Question: When I tried running my app using 'ionic run --device' the images under does not seem to appear correctly. Here's my current setup
'Cordova CLI: 5.0.0 Gulp version: CLI version 3.8.11 Gulp local: Local version 3.8.11 Ionic Version: 1.0.0 Ionic CLI Version: 1.4.5 Ionic App Lib Version: 0.0.22 OS: Distributor ID: elementary OS Description: elementary OS Freya Node Version: v0.12.2'
Here's the code snippet:
'''
<ion-view view-title="My Account">
<ion-content>
<div class="list card">
<div class="item item-avatar">
<img src="/img/profile-img.jpg">
<h2>Marty McFly</h2>
<p>janedoe@mail.com</p>
<button class="button button-clear icon ion-android-more-vertical signout" ng-click="openPopover($event)"></button>
</div>
</ion-content>
'''
Here's the screenshot:

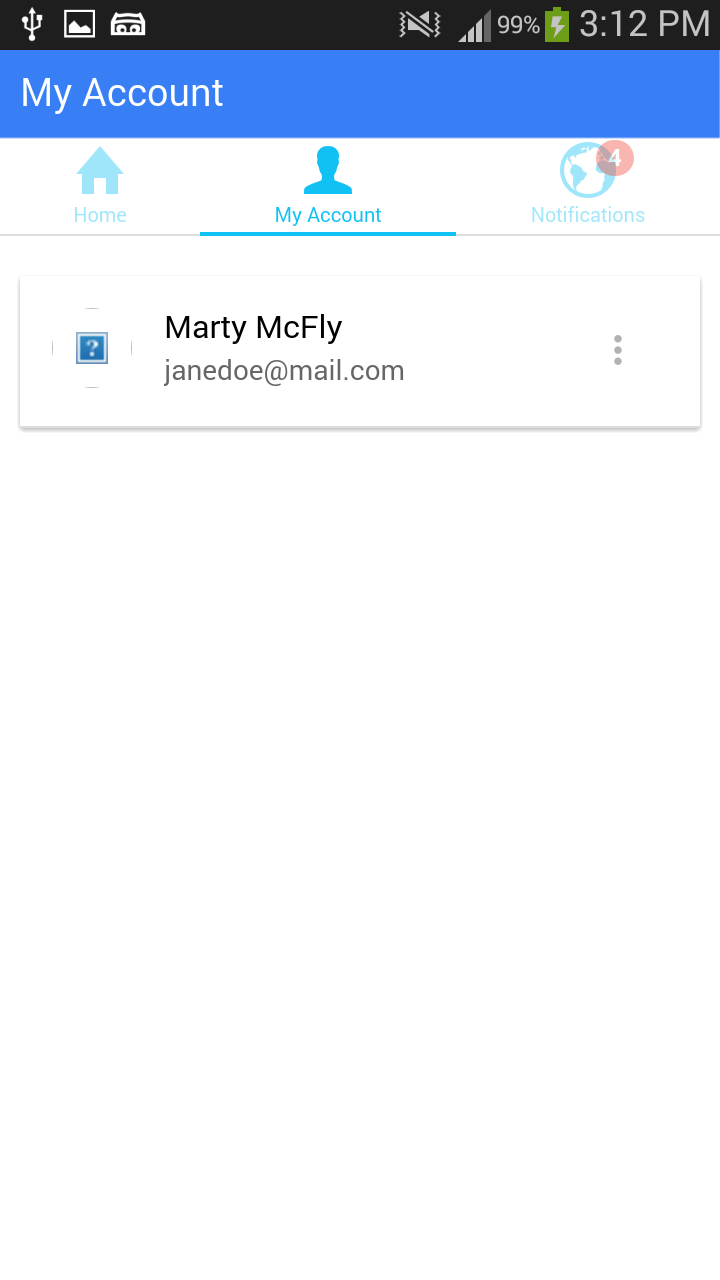
Answer: How do you reference your image?
You can do this:
'''
<img ng-src="img/myimage.png" />
'''
or
'''
<img src="img/myimage.png" />
'''
and if the image comes from a model:
'''
<img ng-src="{}" />
'''
or
'''
<img ng-src="{{vm.image}}" />
'''